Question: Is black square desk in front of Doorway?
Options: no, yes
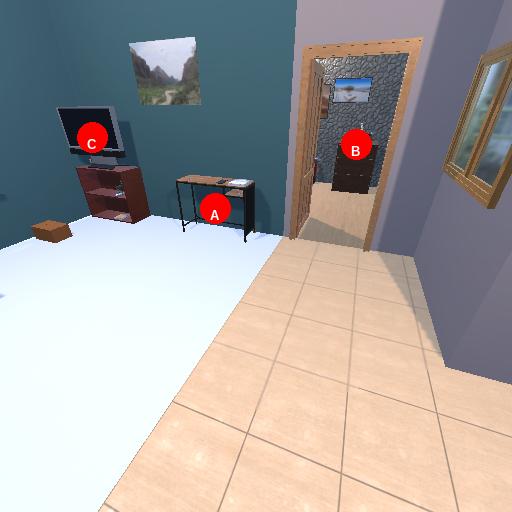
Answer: no